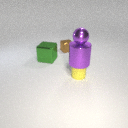
small purple metal sphere above small yellow rubber cylinder